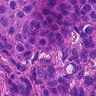
Metastatic tissue present: yes